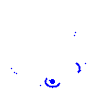
Particle: electron